Question: I'm trying to calculate some , hence trying to draw a Control Flow Graph. Firstly i'm trying to make it for a fairly simple method.
Firstly i tried drawing it for just the try part like this:

'''
[HttpPost]
public ActionResult GraphMethod([FromForm]string str)
{
try
{
int affectedRows = this._copyManager.CreateCopy(str);
if (affectedRows < 1) return BadRequest("Error!");
return Ok();
}
catch (Exception ex)
{
return BadRequest(ex.Message);
}
}
'''
How would i extend it to include the entire method, and the try part?
This is my first ever , so if i messed it up i would also like to know.
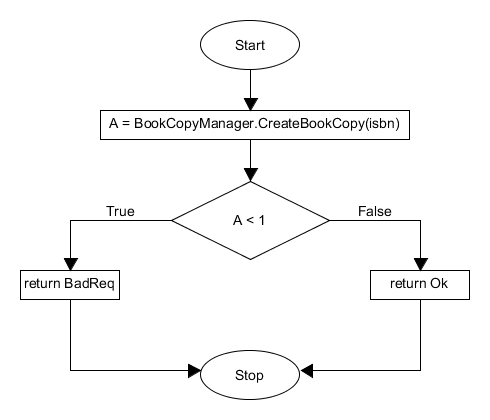
Answer: I would create a 'TryCreateCopy' method and do something very similar to @saya imad's answer
Something like this:
'''
[HttpPost]
public ActionResult GraphMethod([FromForm]string str)
{
// These two if statements can be concatenated into one,
// but that would be a bit hard to read
if (this._copyManager.TryCreateCopy(str, out var affectedRows))
if (affectedRows > 1)
return Ok();
return BadRequest("Error!");
}
// _copyManager Method, there's probably a better way for you
public bool TryCreateCopy(string str, out int affectedRows)
{
try
{
affectedRows = CreateCopy(str);
}
// Please also don't do 'catch (Exception)',
// if you know which exception gets thrown always catch that
catch (Exception e)
{
affectedRows = -1;
return false;
}
return true;
}
'''
Where the TryCreateCopy method returns true when a copy was created without an exception being thrown, false if one has been thrown* and an out variable with the number of affected rows
---
* There is probably a better way of doing this than what I showed you (e.g validate method?) as try/ catch is quite resource intensive